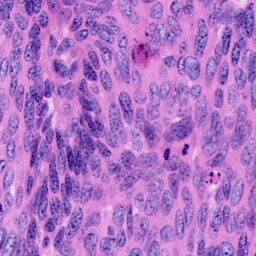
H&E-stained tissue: Cervix